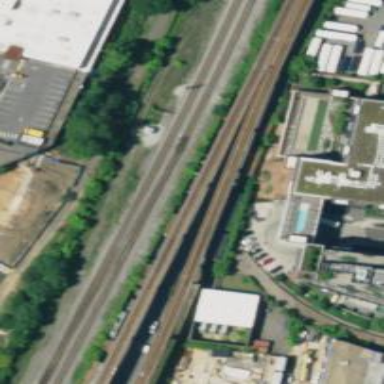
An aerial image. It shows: Bridge for electrified rail.